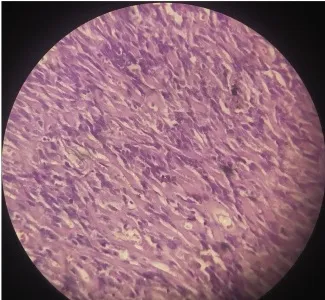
B: Tumor cells are spindle shaped and collagen fibres are seen to separate them. Hypercellular areas showed interlacing fascicles of spindle-shaped cells with moderate amount of eosinophilic cytoplasm and oval to elongated nuclei exhibiting variable pleomorphism. (H&E-200X).
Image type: pathology (h&e)